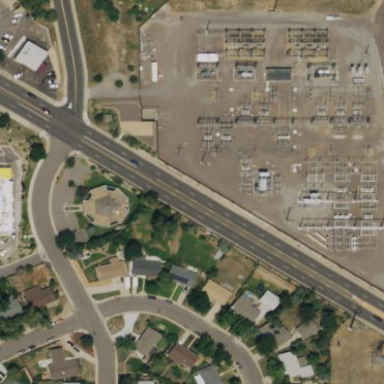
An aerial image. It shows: Outdoor distribution level power substation.